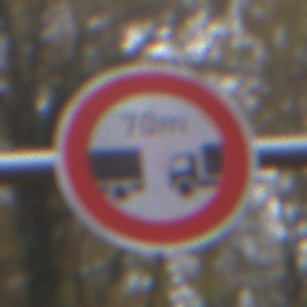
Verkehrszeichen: VerbotUnterschreitenMindestabstand
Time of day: MorningAfternoon
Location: Outdoor (Nature)
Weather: Overcast
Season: Autumn
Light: Natural